Aerial crown-view tile of a tropical tree (Barro Colorado Island, Panama), acquired 20240813:
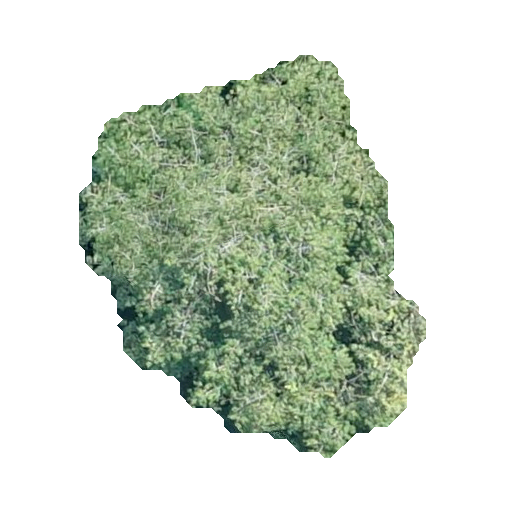
Species: Virola surinamensis
GBIF accepted scientific name: Virola surinamensis
Crown area: 142.78 m²